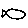
Label: fish